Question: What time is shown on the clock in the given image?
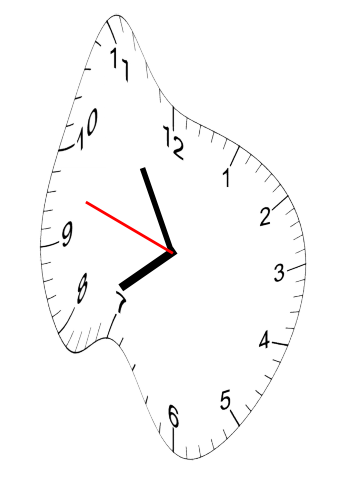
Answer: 07:54:48